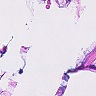
Metastatic tissue present: no